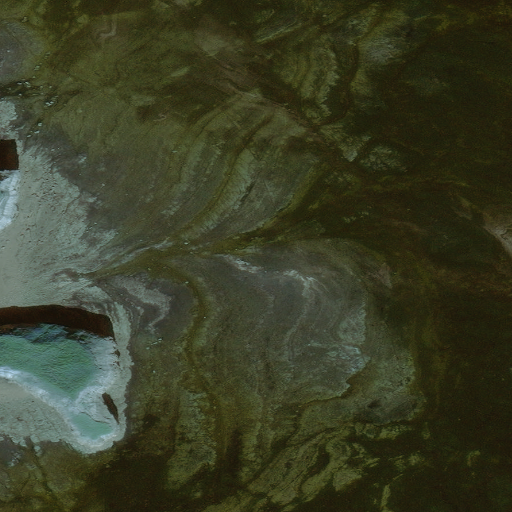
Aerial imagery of cape in Alaska named Tignagvik Point containing only unknown